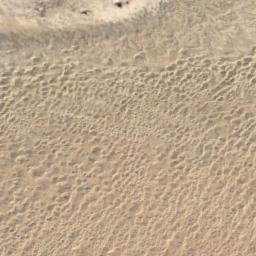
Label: desert